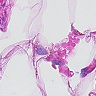
Metastatic tissue present: no